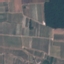
Label: PermanentCrop